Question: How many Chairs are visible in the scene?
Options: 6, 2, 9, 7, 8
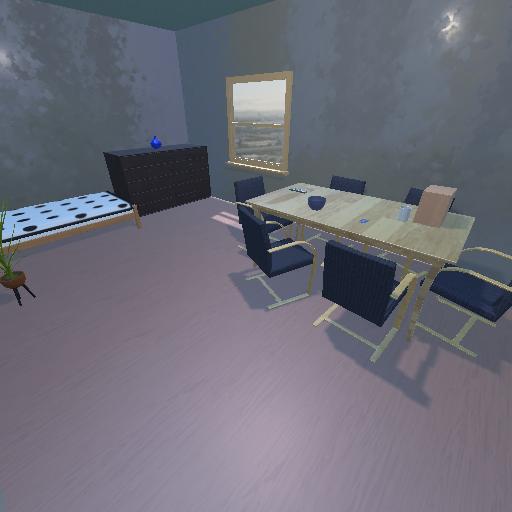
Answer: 6